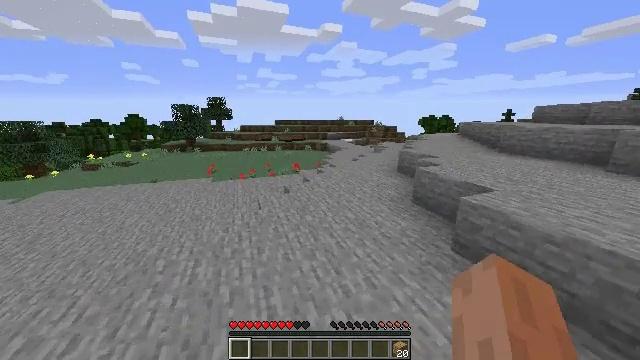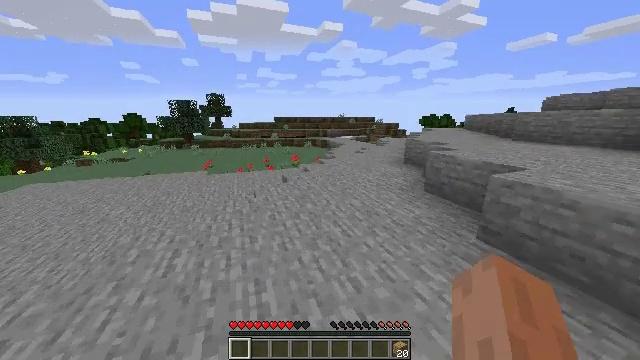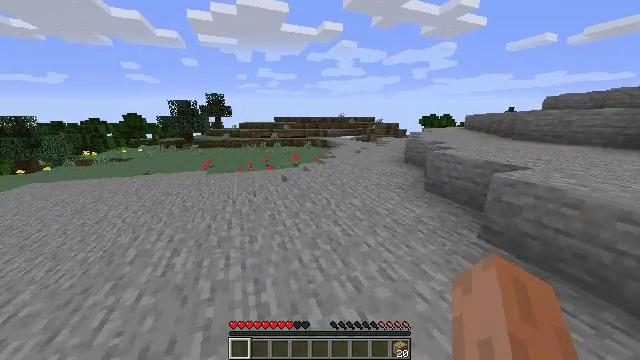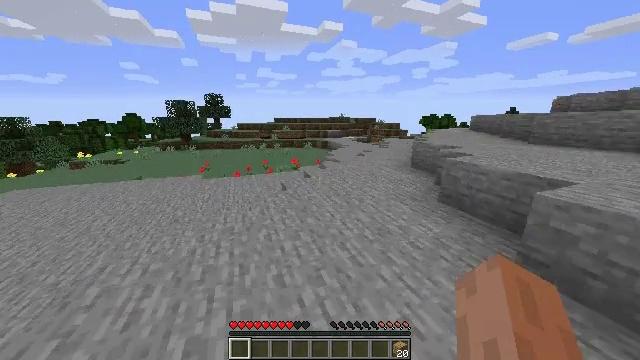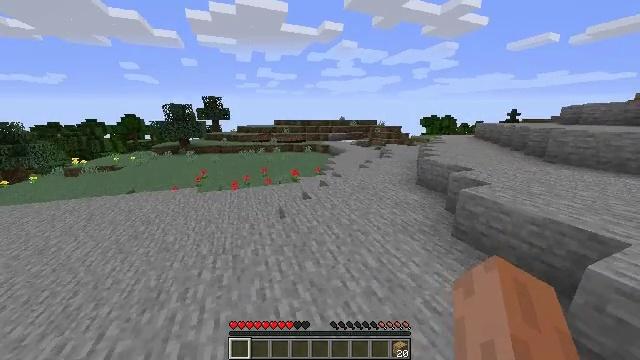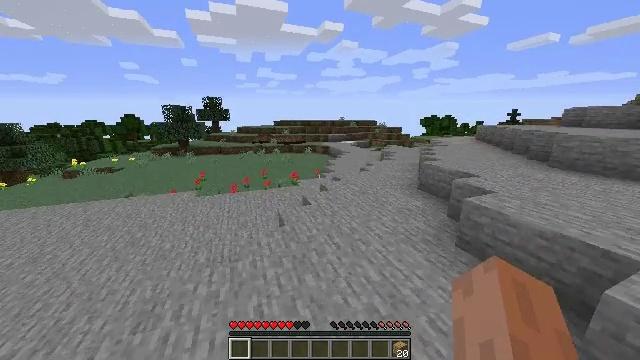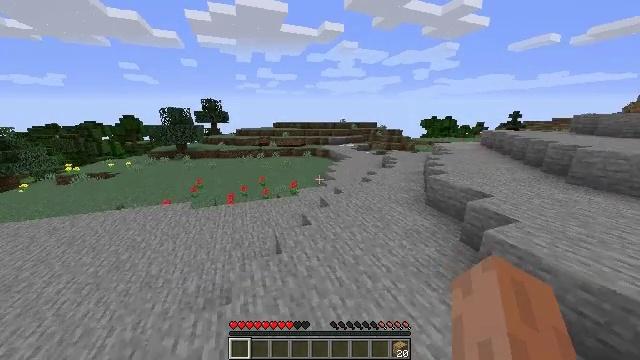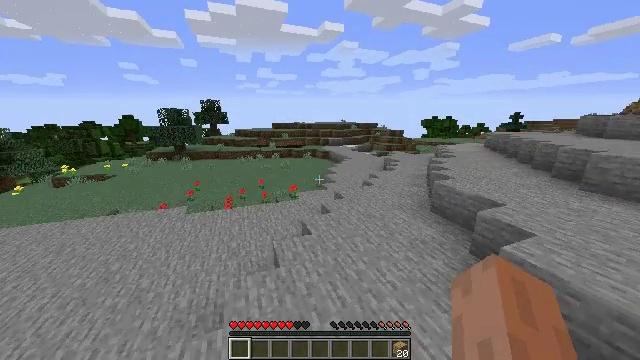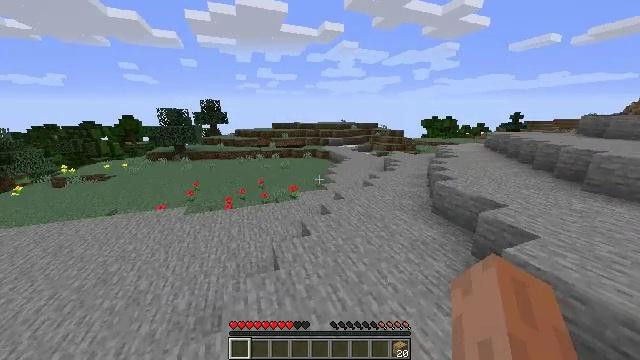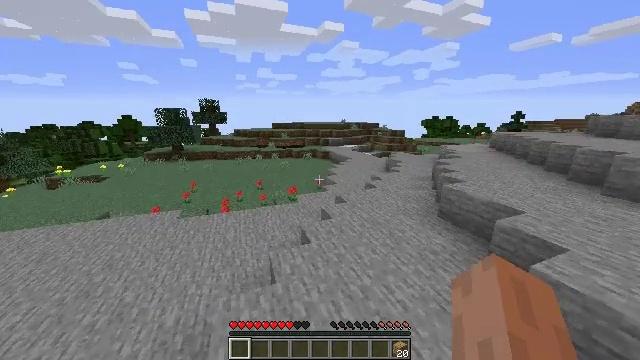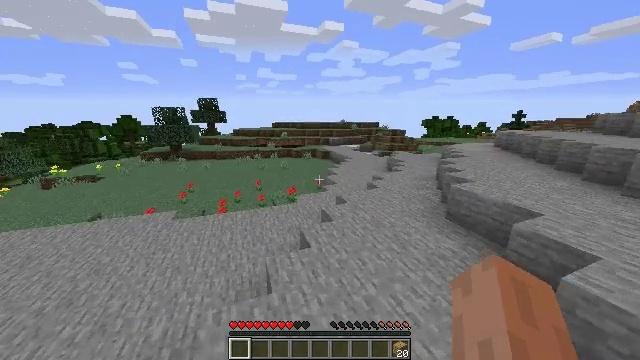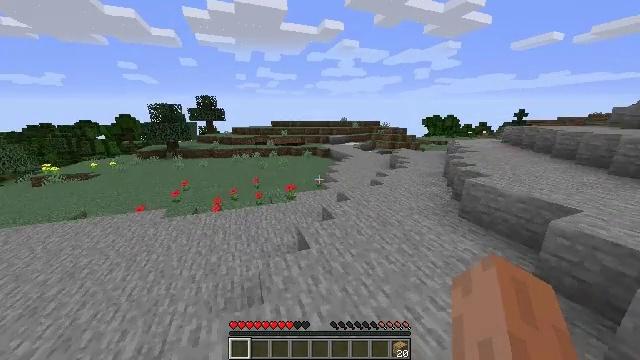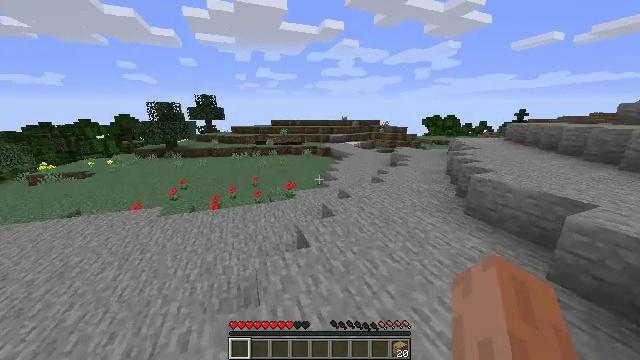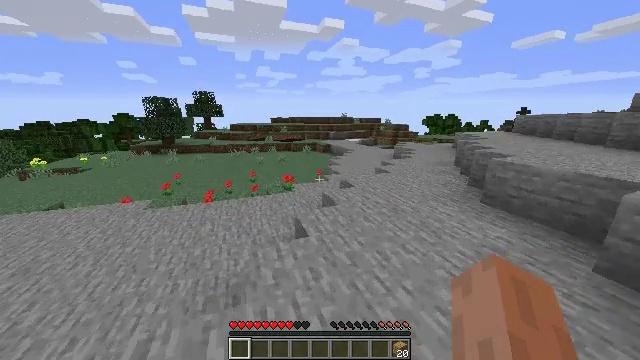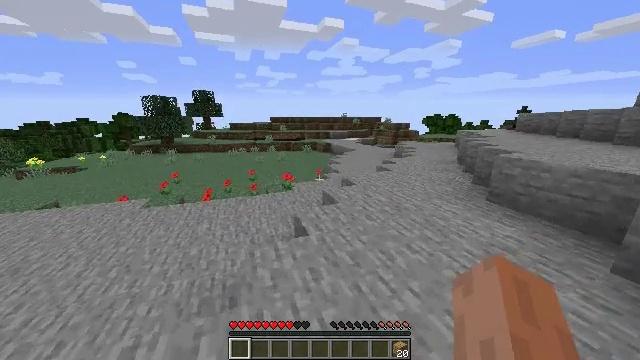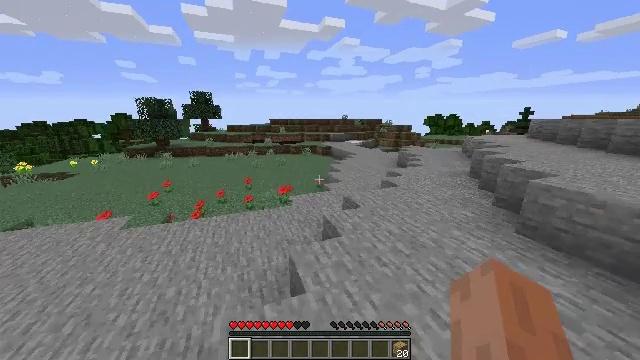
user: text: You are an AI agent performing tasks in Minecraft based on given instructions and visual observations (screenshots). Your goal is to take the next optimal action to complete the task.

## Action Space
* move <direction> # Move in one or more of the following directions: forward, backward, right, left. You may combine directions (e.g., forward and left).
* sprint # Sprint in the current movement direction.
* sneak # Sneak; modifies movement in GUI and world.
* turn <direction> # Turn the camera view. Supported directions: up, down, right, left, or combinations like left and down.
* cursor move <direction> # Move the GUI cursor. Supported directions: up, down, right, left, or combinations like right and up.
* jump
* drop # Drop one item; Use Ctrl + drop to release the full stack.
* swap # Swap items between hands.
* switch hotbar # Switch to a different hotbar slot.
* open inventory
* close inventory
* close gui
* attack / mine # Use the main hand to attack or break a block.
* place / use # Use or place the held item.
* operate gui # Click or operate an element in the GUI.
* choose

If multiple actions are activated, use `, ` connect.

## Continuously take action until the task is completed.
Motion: motion action
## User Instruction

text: Kill mobs.
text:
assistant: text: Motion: move forward, jump
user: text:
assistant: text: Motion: move forward, jump
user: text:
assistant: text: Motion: move forward, jump
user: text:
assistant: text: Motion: move forward, jump
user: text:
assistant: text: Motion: move forward, jump
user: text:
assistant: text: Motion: move forward, jump
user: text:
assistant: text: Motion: move forward, jump
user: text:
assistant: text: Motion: move forward, jump
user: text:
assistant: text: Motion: move forward, jump
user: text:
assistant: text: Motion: move forward, jump
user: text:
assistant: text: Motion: move forward, jump
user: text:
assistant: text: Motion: move forward, jump
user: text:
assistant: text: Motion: move forward, jump
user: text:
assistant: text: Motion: move forward, jump
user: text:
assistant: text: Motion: move forward, jump
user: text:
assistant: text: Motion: move forward, jump
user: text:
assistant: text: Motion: move forward, jump
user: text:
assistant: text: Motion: move forward, jump
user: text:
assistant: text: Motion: move forward, jump
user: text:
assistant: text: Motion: move forward, jump
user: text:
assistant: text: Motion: move forward, jump
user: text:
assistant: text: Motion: move forward, jump
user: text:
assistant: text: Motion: move forward, jump
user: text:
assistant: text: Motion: move forward, jump
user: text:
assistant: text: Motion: move forward, jump
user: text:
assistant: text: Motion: move forward, jump
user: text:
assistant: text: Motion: move forward, jump
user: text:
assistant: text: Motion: move forward, jump
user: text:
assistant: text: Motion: move forward, jump
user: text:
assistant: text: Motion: move forward, jump